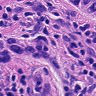
Metastatic tissue present: yes